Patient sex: M
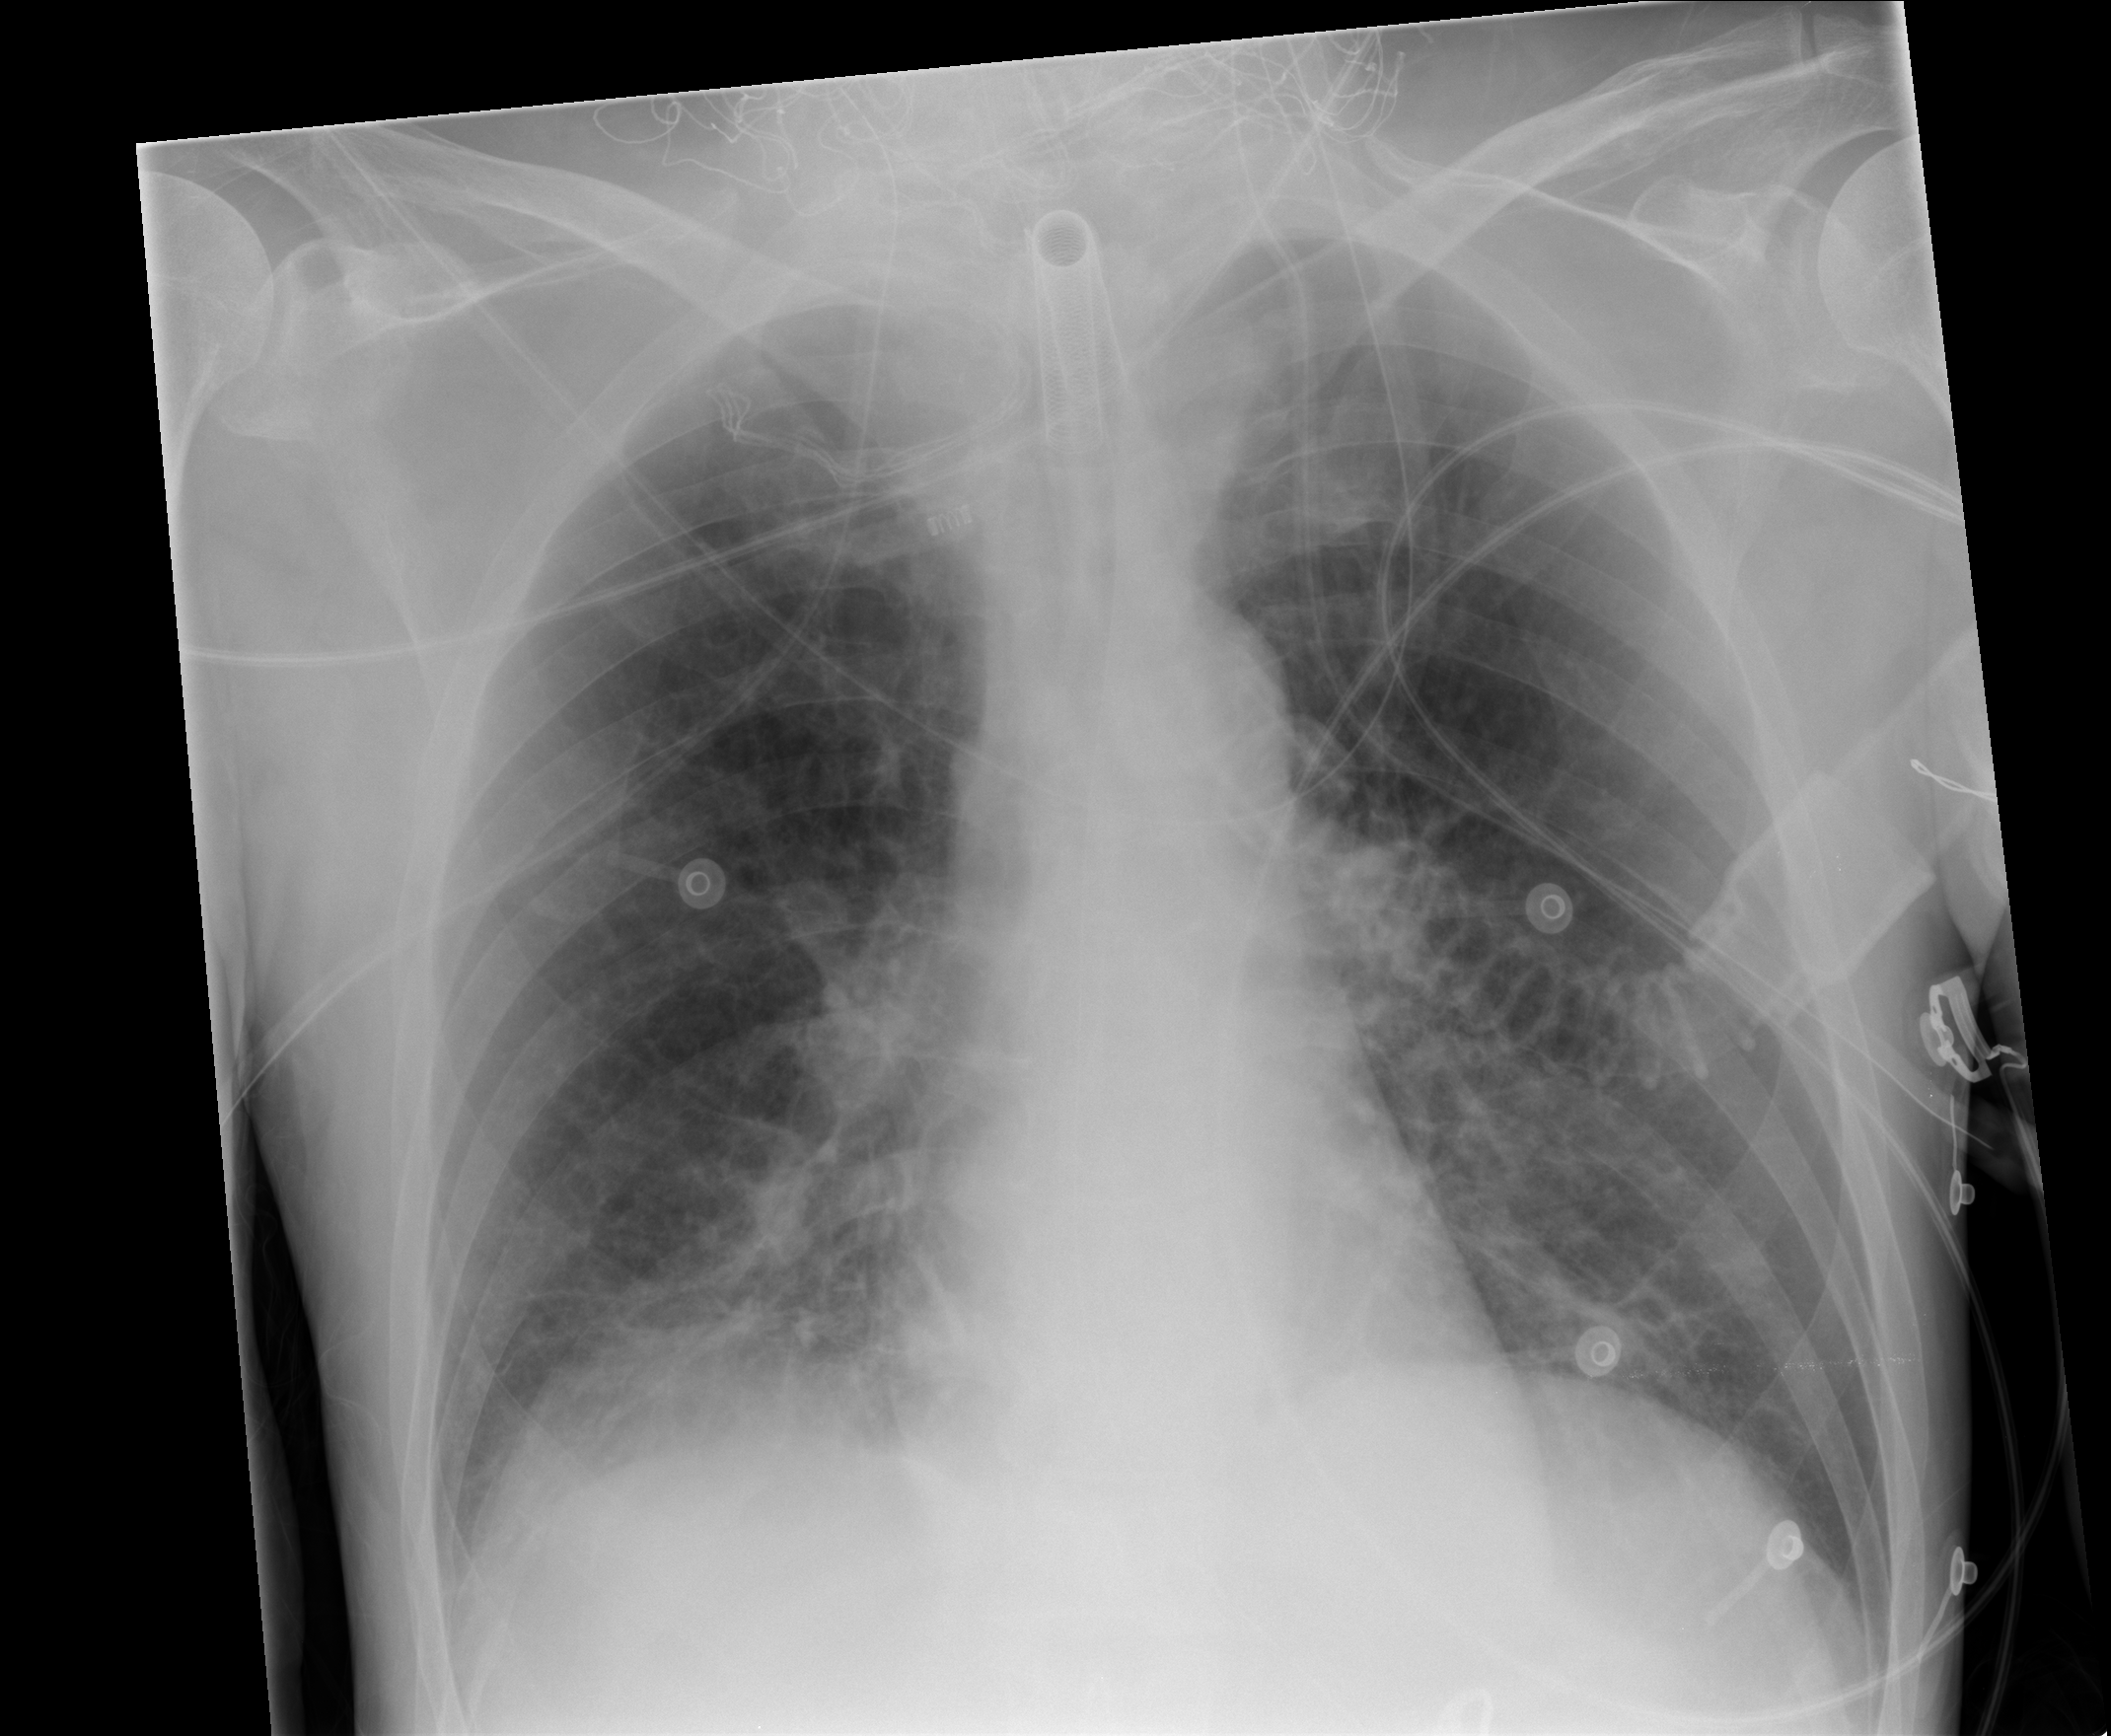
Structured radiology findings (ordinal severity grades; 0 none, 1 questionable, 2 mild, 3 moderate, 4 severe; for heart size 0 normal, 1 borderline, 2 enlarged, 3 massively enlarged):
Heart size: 0
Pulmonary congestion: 0
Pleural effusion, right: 0
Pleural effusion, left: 0
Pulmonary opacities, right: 2
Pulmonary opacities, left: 0
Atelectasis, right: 0
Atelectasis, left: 0